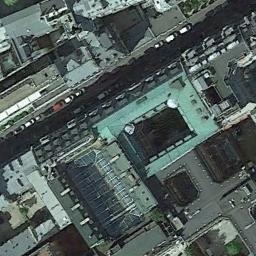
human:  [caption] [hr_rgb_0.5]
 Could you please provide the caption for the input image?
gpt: A commercial area has some buildings of different shapes and heights .

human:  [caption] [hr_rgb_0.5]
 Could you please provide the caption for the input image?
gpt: The commercial area is near the road with many cars .

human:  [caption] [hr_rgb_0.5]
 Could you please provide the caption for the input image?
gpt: Buildings vary in size and height .

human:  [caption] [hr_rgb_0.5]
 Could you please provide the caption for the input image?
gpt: In a business district there are many tall buildings of different shapes and several roads with many cars and many trees .

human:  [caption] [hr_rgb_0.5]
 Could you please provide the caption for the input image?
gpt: There are some buildings with green roofs on a commercial area .